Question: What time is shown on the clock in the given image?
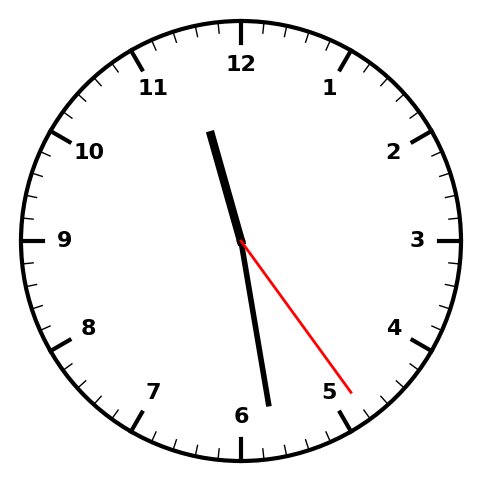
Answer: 11:28:24